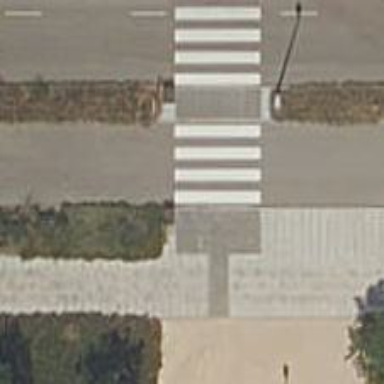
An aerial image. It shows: Uncontrolled crossing on the road.